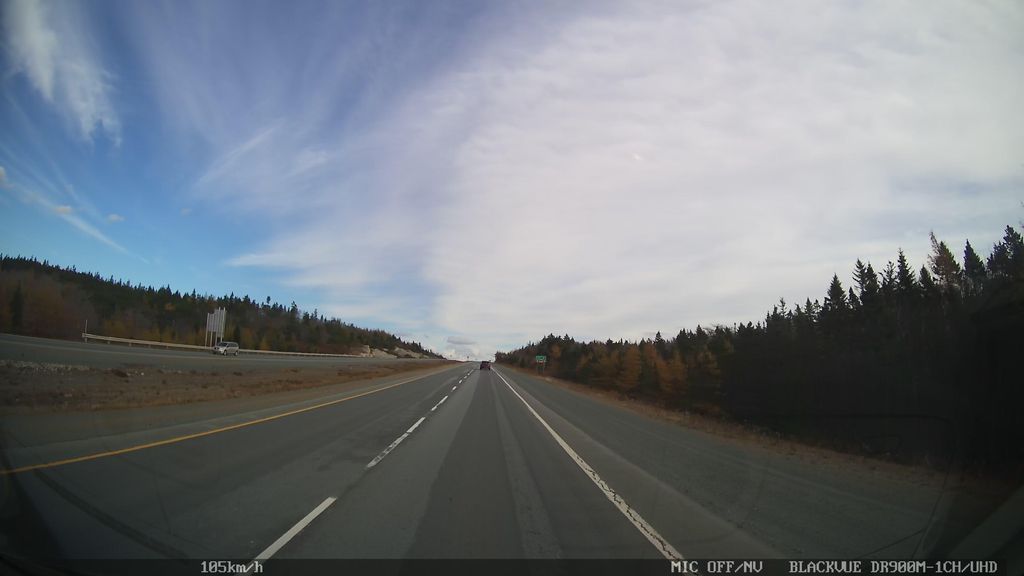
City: halifax